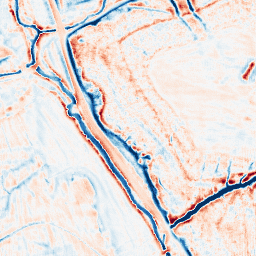
Category: edge_preserving
Decomposition family: bilateral
Decomposition parameters: d: 15
sigma_color: 50
sigma_space: 50
Upsampling method: fft_zeropad
Upsampling parameters: scale: 4
Upsampling scale: 4